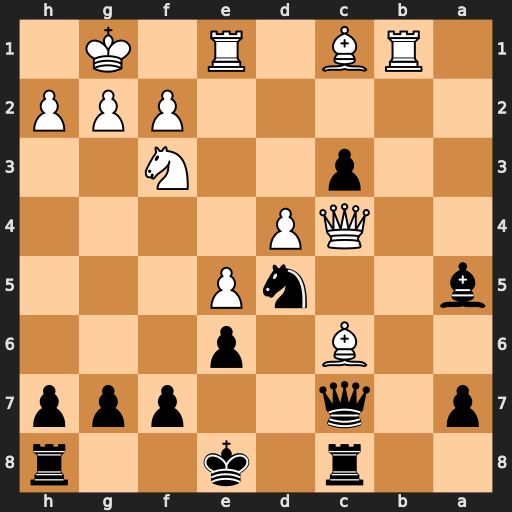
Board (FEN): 2r1k2r/p1q2ppp/2B1p3/b2nP3/2QP4/2p2N2/5PPP/1RB1R1K1
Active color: b
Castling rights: k
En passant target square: -
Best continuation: Qxc6 Qxc6+ Rxc6